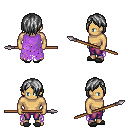
a pixel art fantasy rpg character, male body template, human, tanned skin, maroon tattered cape, magenta pants, gray bangs hairstyle, gray slippers, spear, four views (front, back, left, right), 2x2 character sprite sheet, small pixel art, hard edges, no anti-aliasing